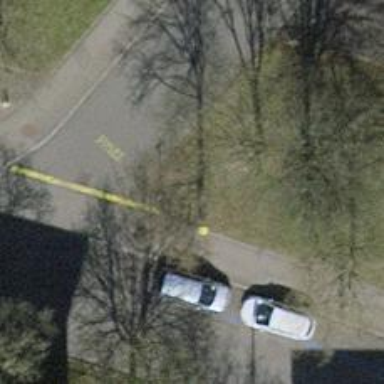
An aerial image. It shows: Post box.